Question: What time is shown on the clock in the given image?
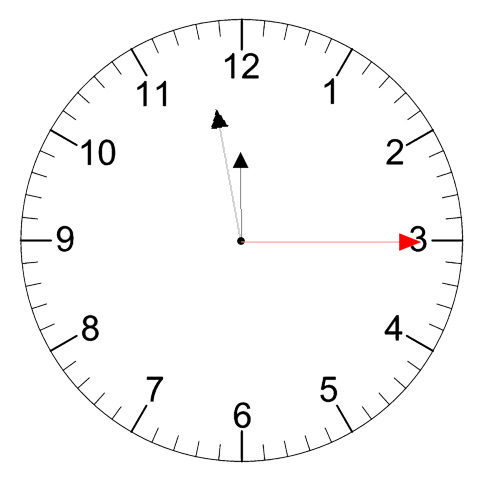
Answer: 11:58:15